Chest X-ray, PA view. Patient: 70 years old, sex M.
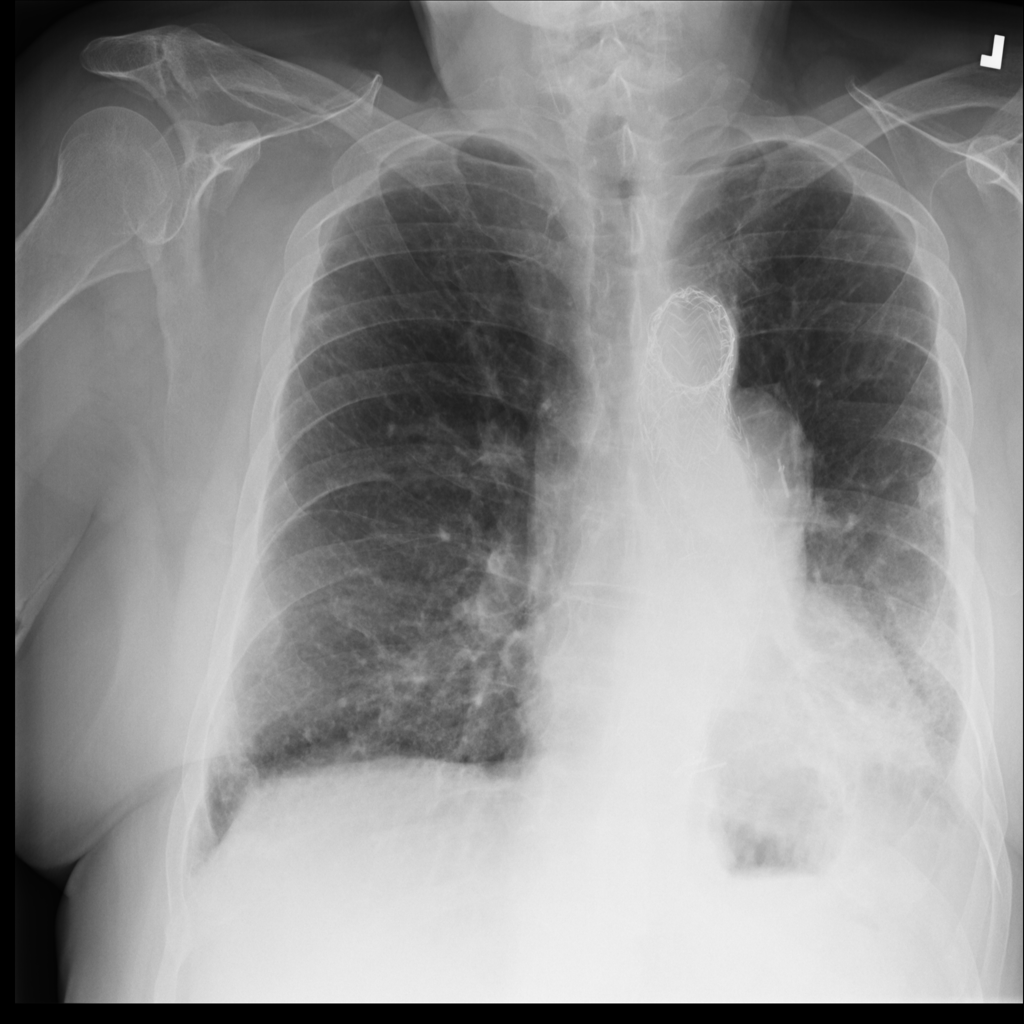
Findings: Infiltration